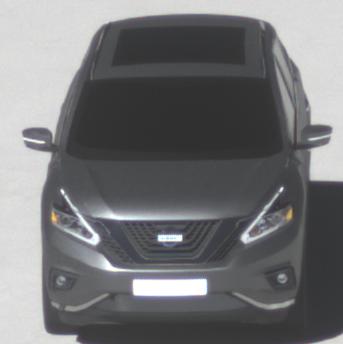
Make: Nissan
Model: Murano
Detailed model: Gen. 3 Z52
Model produced from: 2015
Doors: 5
Color: gray
Road condition: wet road
Daytime: midday
Contrast: high contrast